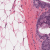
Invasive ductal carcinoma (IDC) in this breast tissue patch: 0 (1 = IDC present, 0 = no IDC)